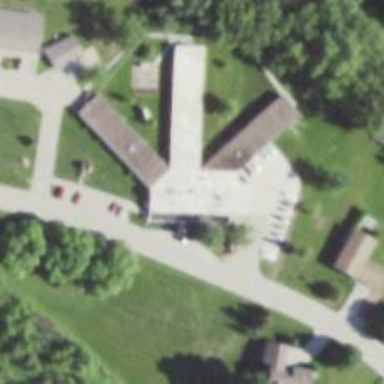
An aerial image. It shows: Nursing home.